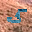
Label: 5